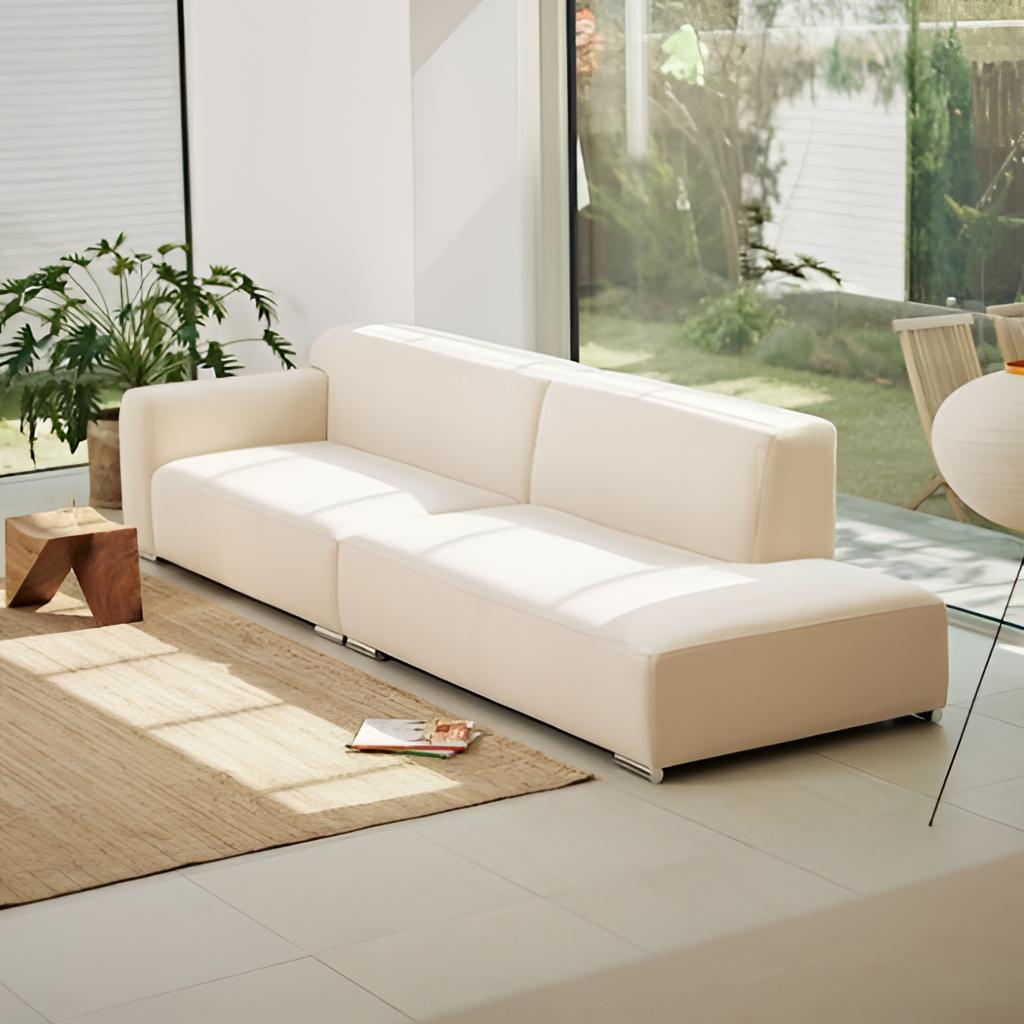
living room, leather sectional sofa, contemporary, white glass wallpaper, with solid pattern, tile flooring, with large square pattern